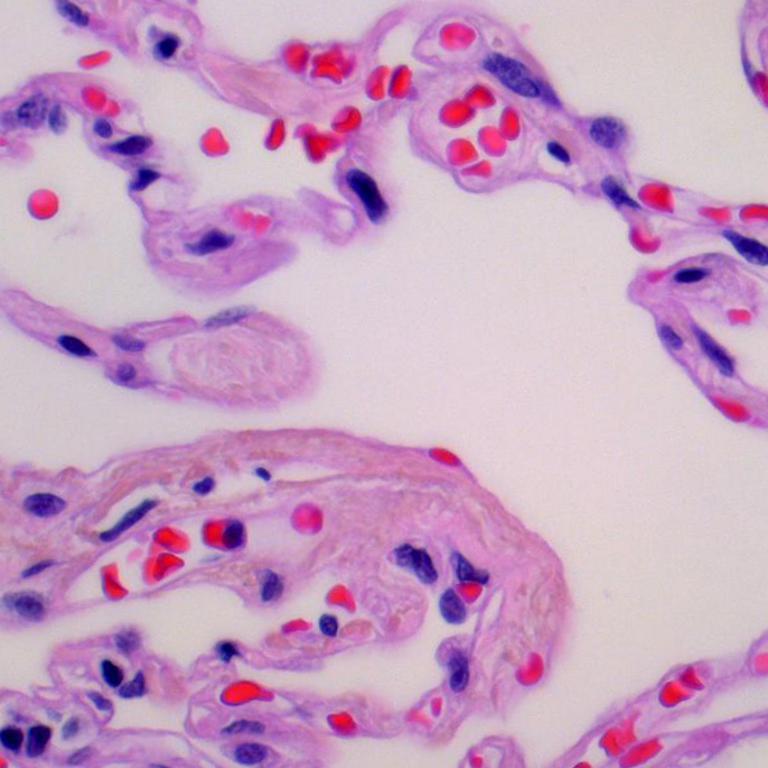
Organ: lung
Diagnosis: benign